Aerial crown-view tile of a tropical tree (Barro Colorado Island, Panama), acquired 20240716:
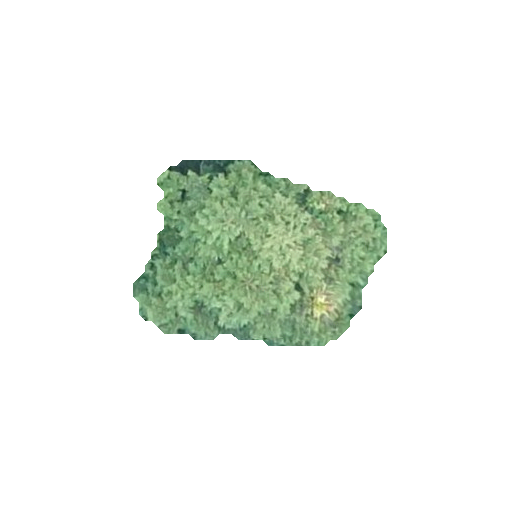
Species: Quararibea asterolepis
GBIF accepted scientific name: Quararibea asterolepis
Crown area: 54.893 m²